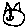
Label: cat